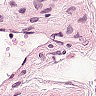
Metastatic tissue present: no